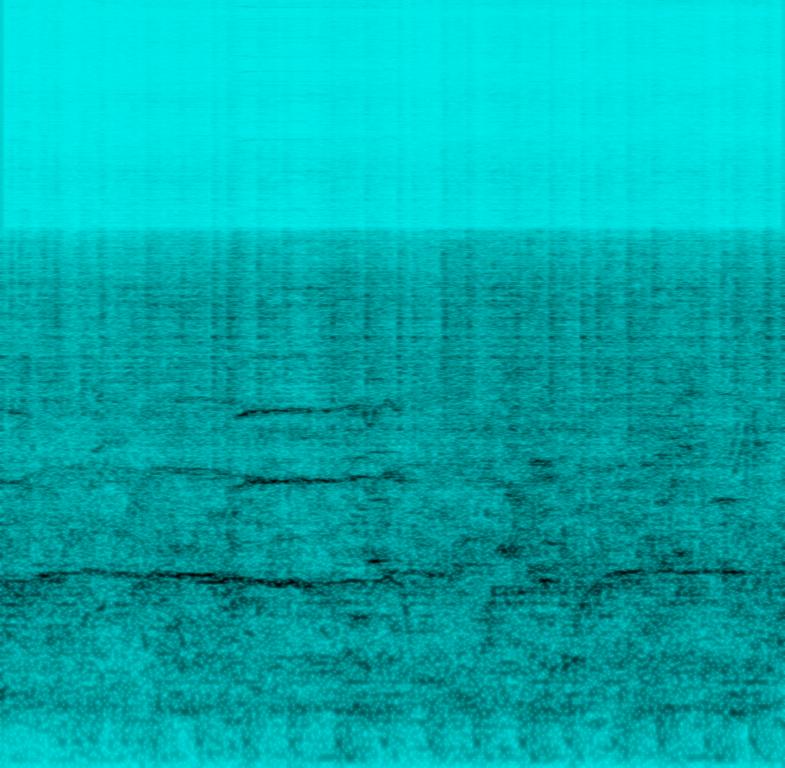
This is an amateur recording of an afrobeat piece playing in the background of a dance performance. The piece can be barely heard from the cheering sounds coming from the crowd. The piece has a clear afrobeat rhythm and it is used as an accompaniment for an African dance.